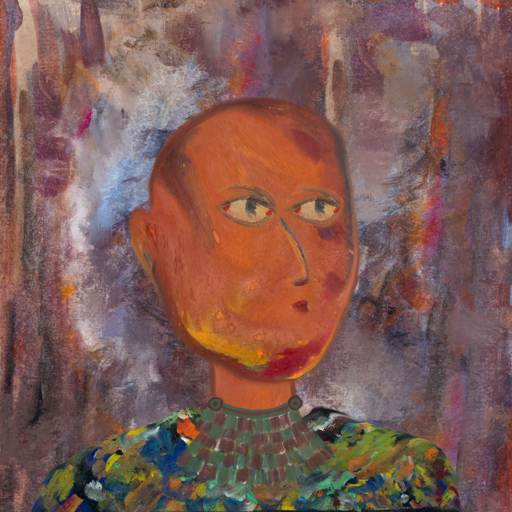
Background: Hypocrite, Head And Neck Side: Mother_And_Son_Son, Face Side: GypsyMother, Bust: An_Impression, Hair Side: Blank, Head Accessory: Blank, Second Necklace: After_Raid, Necklace: Blank, Baby: Blank